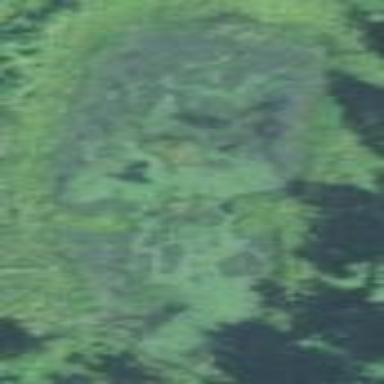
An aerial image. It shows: Pond with natural water.